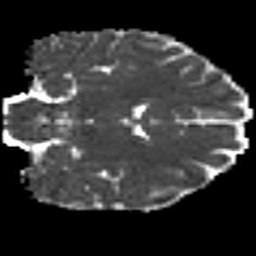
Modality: MD
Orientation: coronal
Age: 25
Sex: female
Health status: healthy
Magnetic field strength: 3 T
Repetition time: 8.4 s
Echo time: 0.0926 s